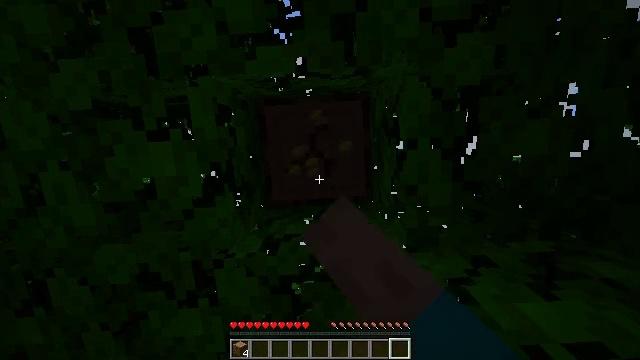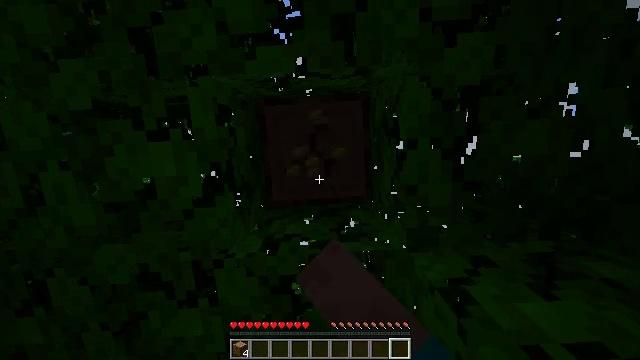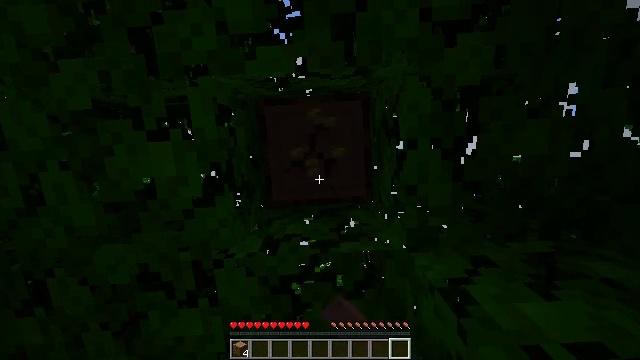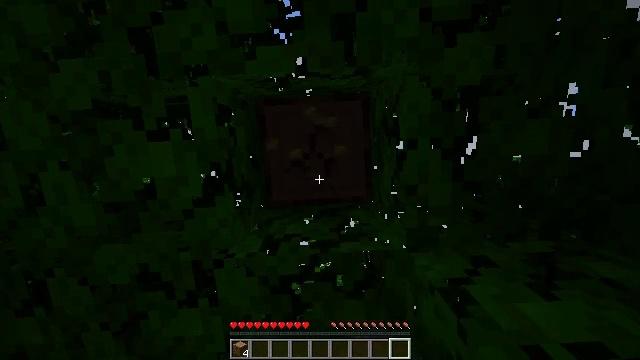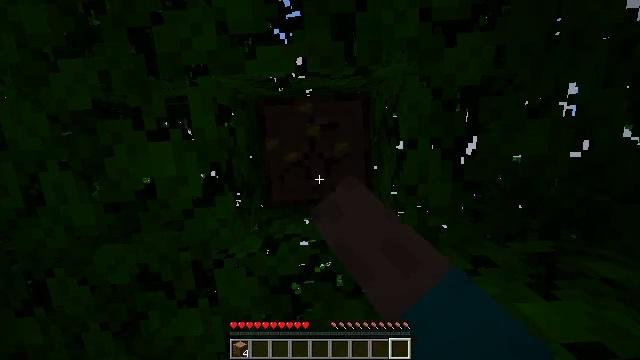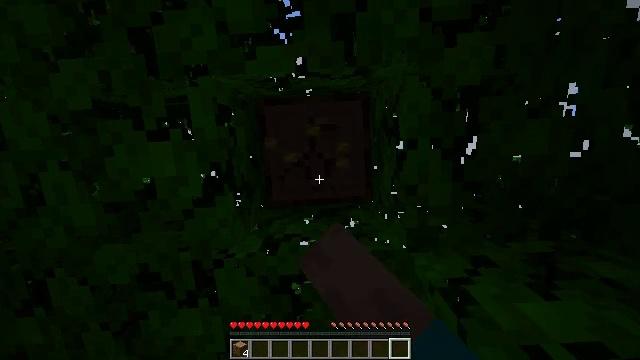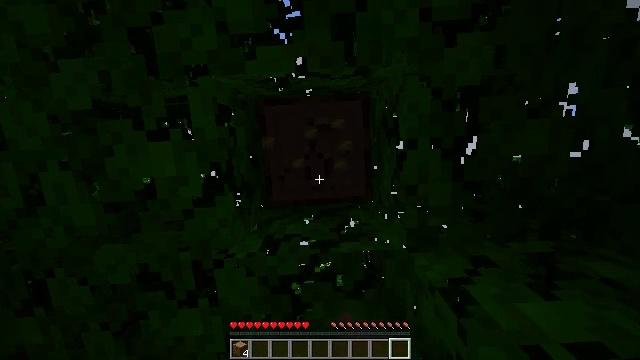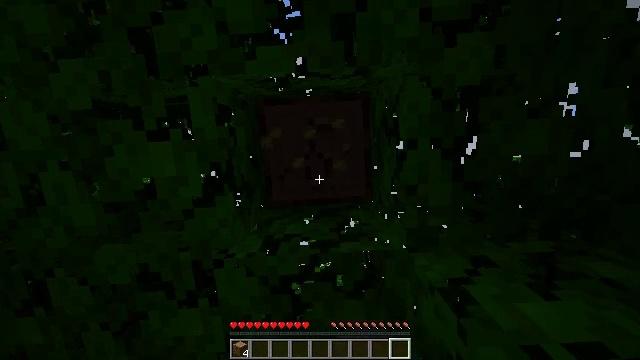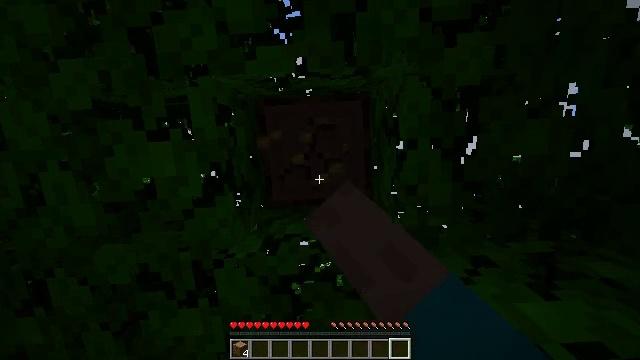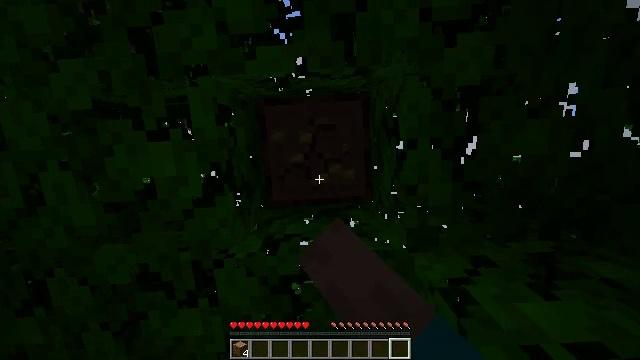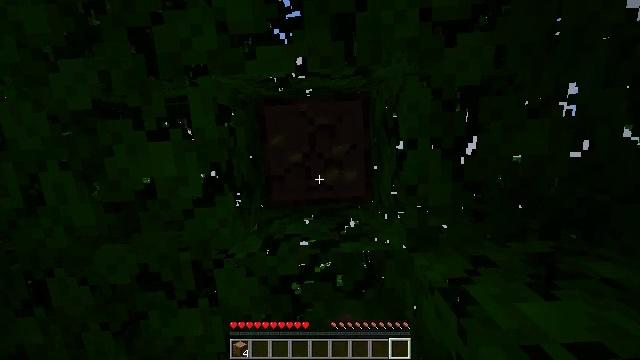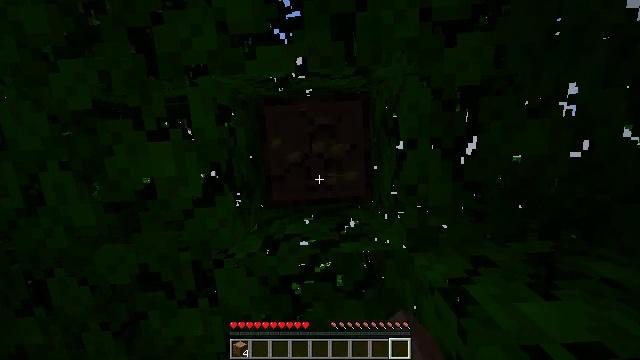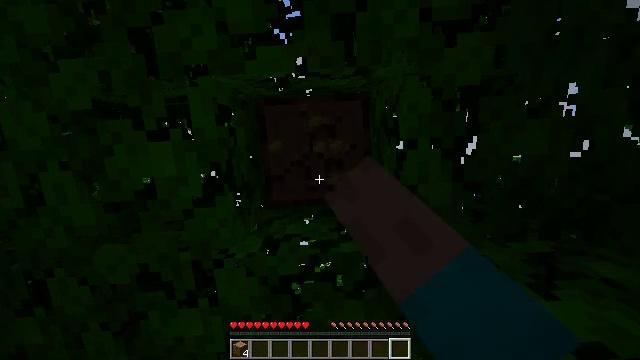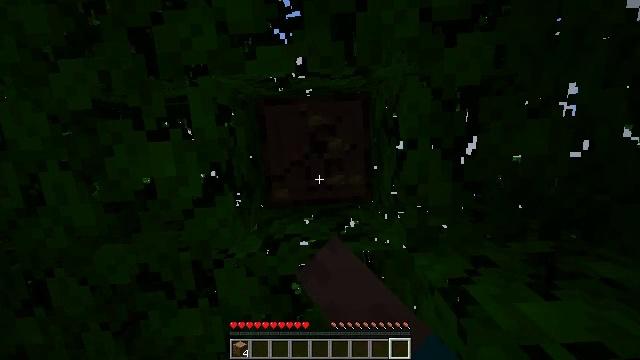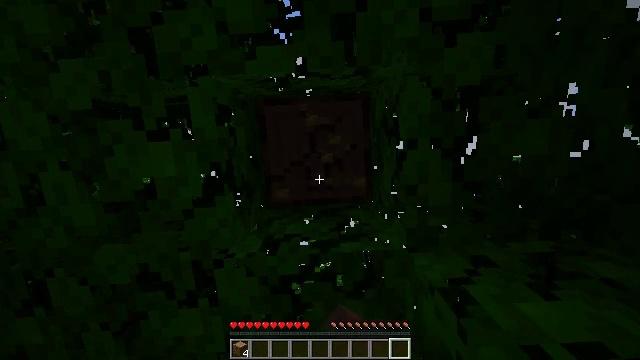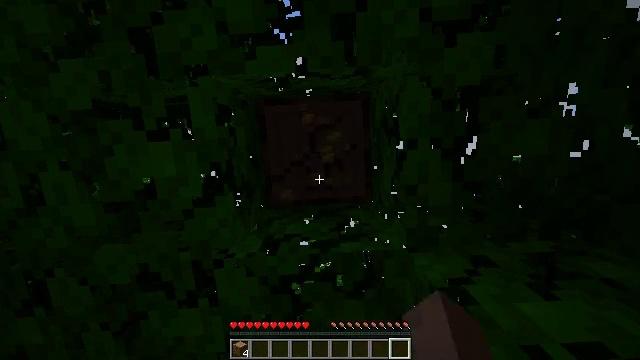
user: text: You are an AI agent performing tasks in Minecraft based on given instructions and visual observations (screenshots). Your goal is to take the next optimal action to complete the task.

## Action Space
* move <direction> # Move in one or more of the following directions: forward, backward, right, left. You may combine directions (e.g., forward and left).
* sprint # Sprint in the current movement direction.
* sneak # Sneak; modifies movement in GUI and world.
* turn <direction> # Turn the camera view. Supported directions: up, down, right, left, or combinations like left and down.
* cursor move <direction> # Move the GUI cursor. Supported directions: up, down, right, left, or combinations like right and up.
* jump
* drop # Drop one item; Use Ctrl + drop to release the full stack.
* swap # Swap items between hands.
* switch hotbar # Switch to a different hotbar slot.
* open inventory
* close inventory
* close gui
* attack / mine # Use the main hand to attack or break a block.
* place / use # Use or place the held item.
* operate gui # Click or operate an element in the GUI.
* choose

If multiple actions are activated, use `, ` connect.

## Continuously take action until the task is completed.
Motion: motion action
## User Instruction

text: Collect the jungle log for building.
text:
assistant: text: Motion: attack / mine
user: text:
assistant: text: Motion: attack / mine
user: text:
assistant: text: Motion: attack / mine
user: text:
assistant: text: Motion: attack / mine
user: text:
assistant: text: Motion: attack / mine
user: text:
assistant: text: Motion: attack / mine
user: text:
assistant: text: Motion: attack / mine
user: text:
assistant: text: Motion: attack / mine
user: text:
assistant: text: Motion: attack / mine
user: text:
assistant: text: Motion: attack / mine
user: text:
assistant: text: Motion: attack / mine
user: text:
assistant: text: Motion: attack / mine
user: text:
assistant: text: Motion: attack / mine
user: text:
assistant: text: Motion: attack / mine
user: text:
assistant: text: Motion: attack / mine
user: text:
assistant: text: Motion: attack / mine
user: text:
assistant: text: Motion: attack / mine
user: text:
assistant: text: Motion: attack / mine
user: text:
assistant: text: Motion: attack / mine
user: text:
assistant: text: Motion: attack / mine
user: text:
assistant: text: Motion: attack / mine
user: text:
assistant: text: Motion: attack / mine
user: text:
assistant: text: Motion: attack / mine
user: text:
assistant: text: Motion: attack / mine
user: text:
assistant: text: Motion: attack / mine
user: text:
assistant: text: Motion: attack / mine
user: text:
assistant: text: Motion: attack / mine
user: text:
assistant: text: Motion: attack / mine
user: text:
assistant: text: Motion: attack / mine
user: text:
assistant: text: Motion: attack / mine